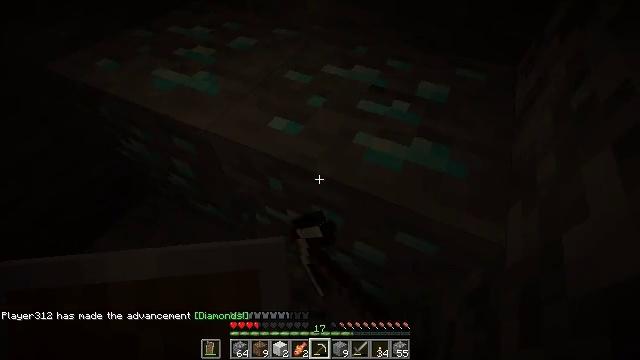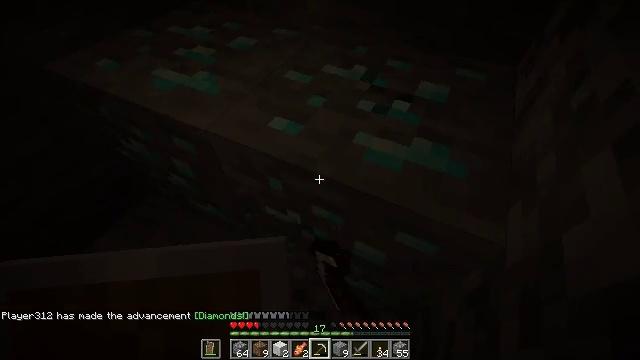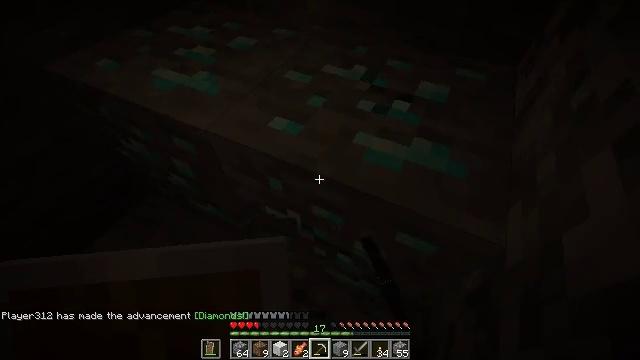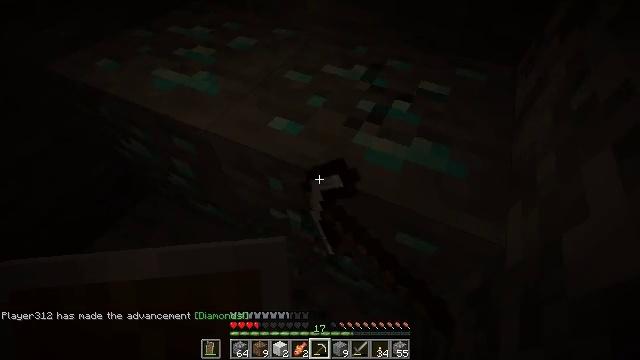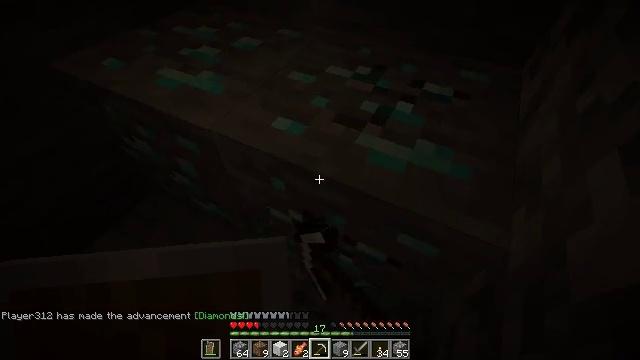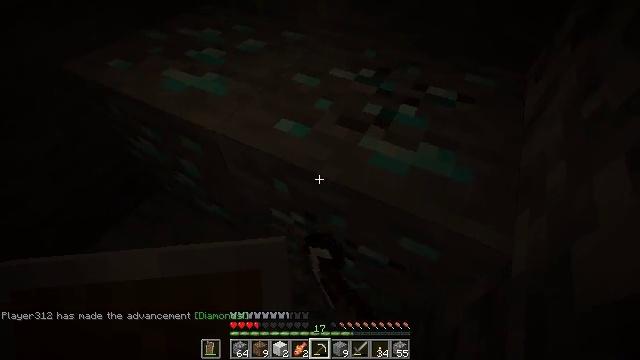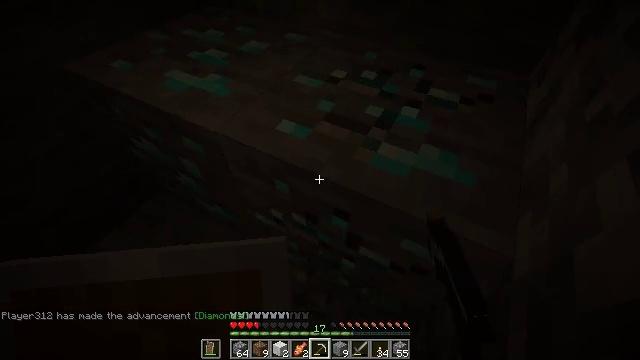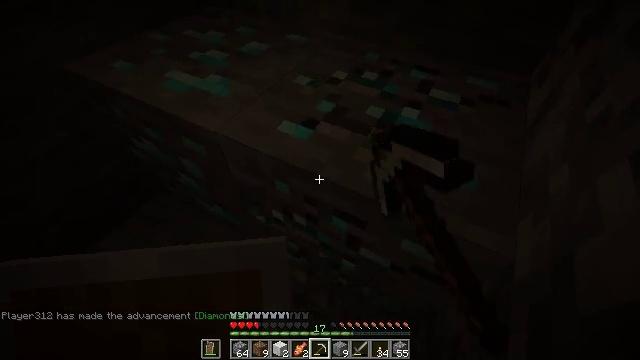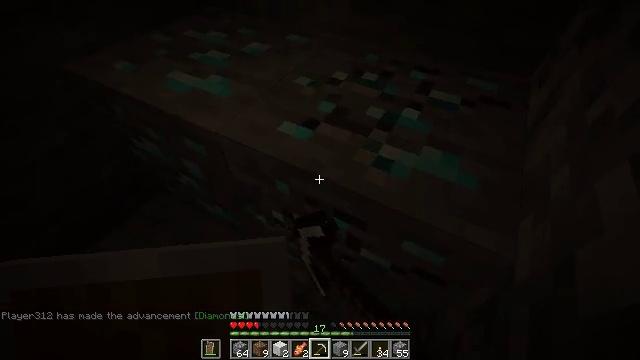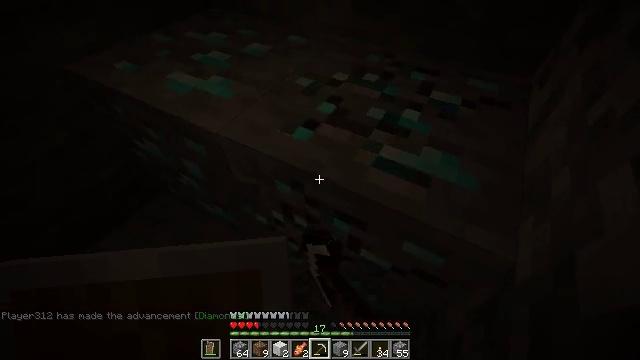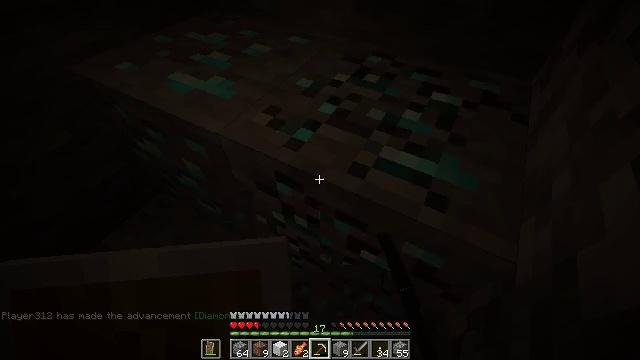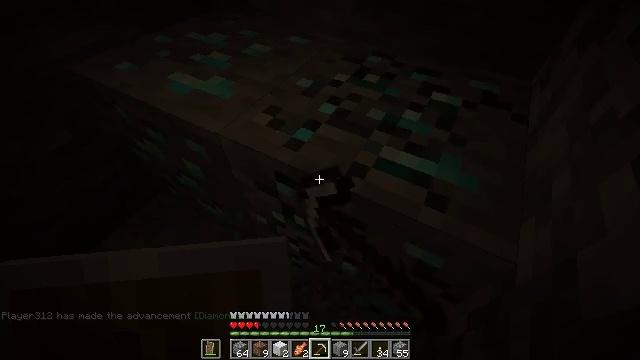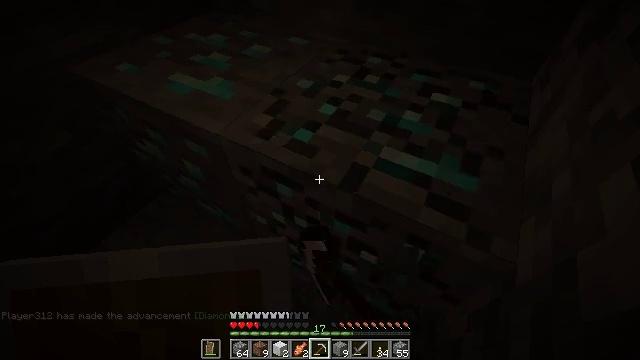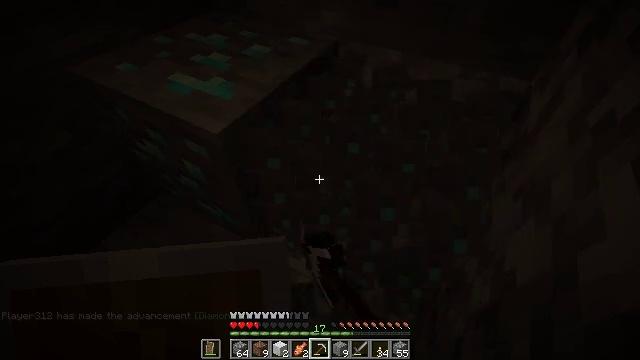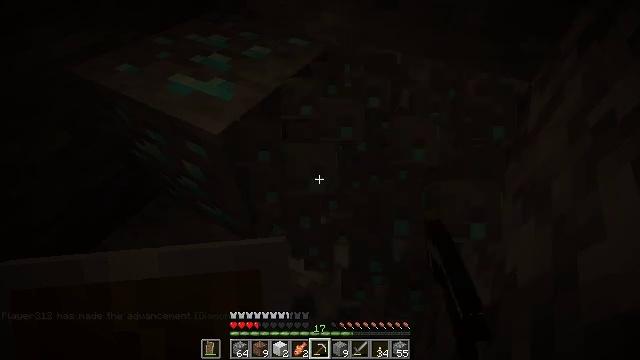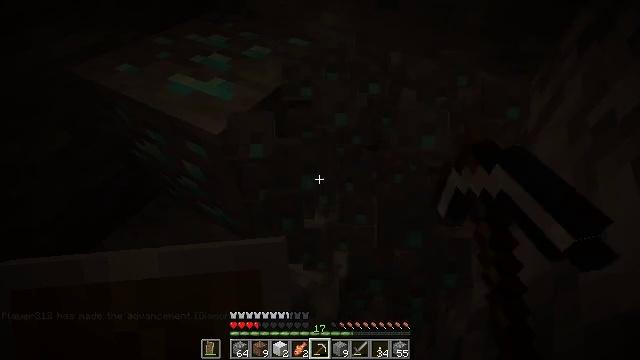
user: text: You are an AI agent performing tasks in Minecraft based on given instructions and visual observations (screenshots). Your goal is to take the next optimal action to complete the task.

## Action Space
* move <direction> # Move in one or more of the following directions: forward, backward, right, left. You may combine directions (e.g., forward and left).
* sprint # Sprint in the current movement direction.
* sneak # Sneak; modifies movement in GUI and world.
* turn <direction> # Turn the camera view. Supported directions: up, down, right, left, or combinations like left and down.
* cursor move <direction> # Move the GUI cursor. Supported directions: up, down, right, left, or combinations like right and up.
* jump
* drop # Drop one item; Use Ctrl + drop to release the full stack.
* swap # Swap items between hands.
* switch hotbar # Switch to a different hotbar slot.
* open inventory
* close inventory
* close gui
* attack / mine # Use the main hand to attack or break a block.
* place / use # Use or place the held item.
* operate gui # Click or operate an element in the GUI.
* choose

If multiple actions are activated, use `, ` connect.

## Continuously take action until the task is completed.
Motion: motion action
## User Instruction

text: Break diamond ore deep in the cave.
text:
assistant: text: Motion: attack / mine
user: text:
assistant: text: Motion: attack / mine
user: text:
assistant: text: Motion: attack / mine
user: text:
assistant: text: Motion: attack / mine
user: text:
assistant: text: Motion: attack / mine
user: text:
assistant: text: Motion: attack / mine
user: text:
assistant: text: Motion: attack / mine
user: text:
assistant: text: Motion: attack / mine
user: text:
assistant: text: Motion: attack / mine
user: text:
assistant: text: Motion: attack / mine
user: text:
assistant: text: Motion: attack / mine
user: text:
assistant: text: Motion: attack / mine
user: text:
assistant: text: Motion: attack / mine
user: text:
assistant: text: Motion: attack / mine
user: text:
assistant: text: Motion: attack / mine
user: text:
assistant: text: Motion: attack / mine
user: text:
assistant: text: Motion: attack / mine
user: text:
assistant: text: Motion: attack / mine
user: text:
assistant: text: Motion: attack / mine
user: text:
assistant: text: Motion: turn left, attack / mine
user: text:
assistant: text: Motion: turn left and up, attack / mine
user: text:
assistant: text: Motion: turn left, attack / mine
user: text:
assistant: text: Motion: turn left, attack / mine
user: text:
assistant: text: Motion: attack / mine
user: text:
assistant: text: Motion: attack / mine
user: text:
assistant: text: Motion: attack / mine
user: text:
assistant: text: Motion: attack / mine
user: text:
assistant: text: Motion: attack / mine
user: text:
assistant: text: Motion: attack / mine
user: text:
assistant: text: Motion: attack / mine